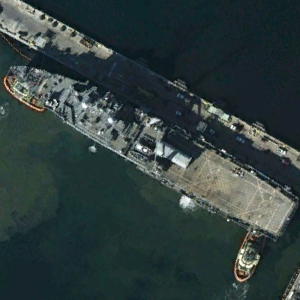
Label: combat